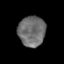
Tissue: prostate
Cell type: T cells
Senescence score: 0.3307
Nuclear area (px): 802
Mean DAPI intensity: 110.83